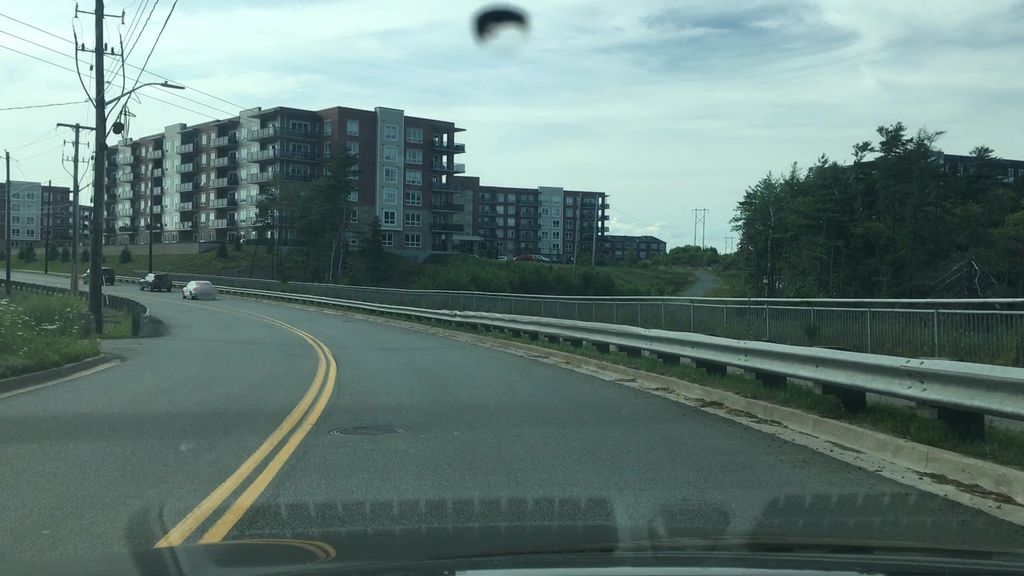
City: halifax